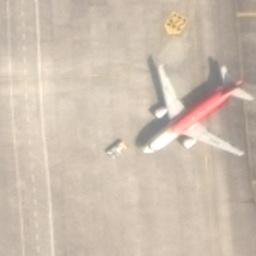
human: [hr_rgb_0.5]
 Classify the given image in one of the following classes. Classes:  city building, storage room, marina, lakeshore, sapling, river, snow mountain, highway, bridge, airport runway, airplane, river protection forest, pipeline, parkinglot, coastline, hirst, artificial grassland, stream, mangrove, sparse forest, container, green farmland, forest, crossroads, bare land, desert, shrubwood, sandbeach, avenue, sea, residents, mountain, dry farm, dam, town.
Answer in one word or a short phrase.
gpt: airplane